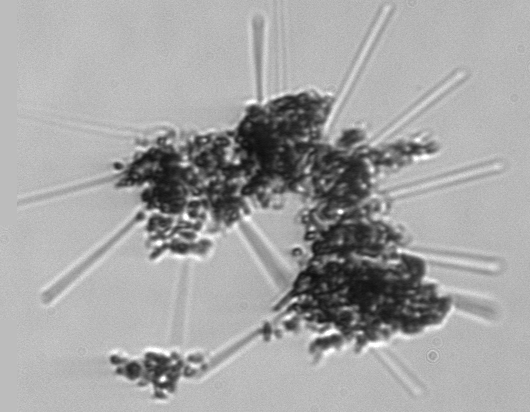
Label: Asterionellopsis_glacialis